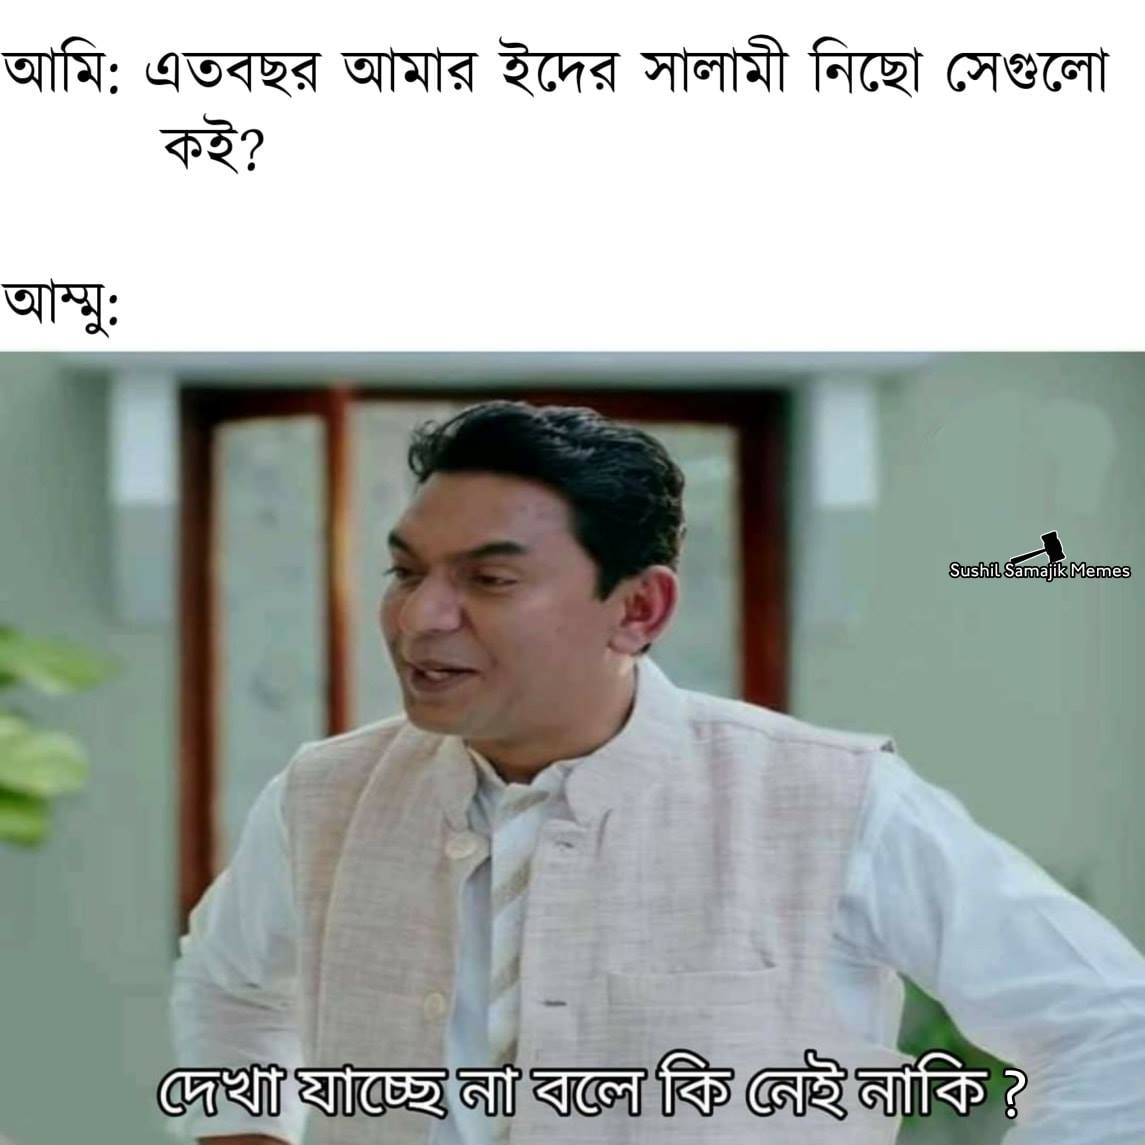
Caption: আমি  এত বছর আমার ইদের সালামী নিছো সেগুলো কই ?     আম্মুঃ     দেখা যাচ্ছে না বলে কি নেই নাকি ?
Label: non-hate